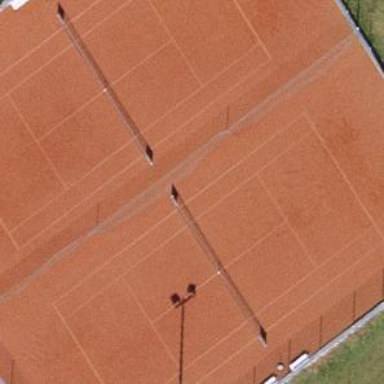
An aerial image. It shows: Tennis court on pitch designated for leisure land.